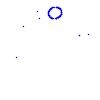
Particle: proton